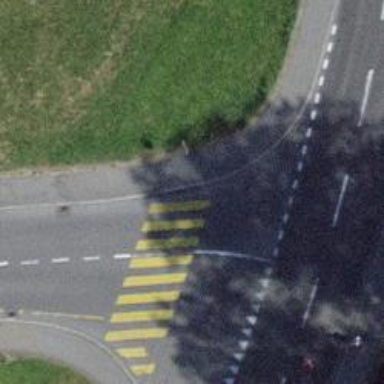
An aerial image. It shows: Kerb barrier.